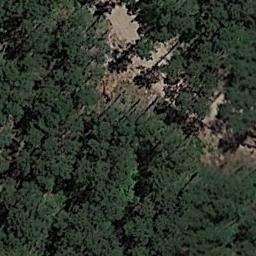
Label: forest